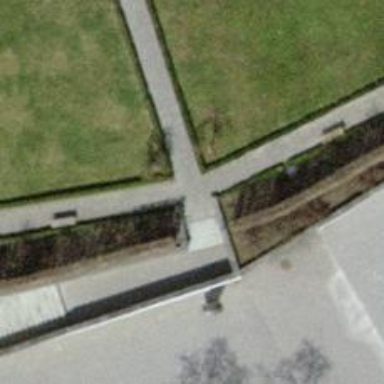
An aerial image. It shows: Compacted footway.